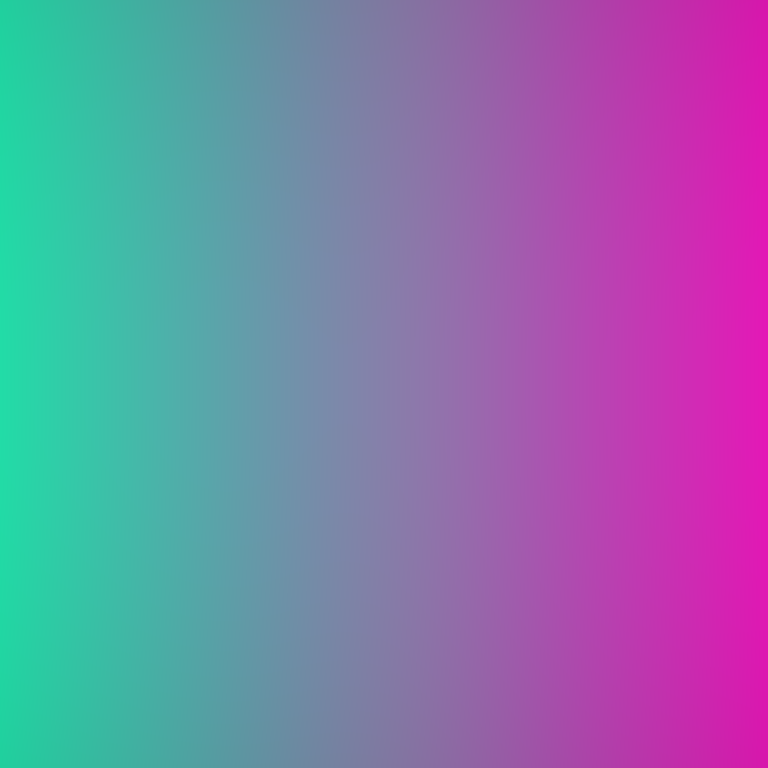
Abstract light effect, smooth gradient from teal to magenta, calm atmosphere, soft blend, no room, no furniture, no objects.